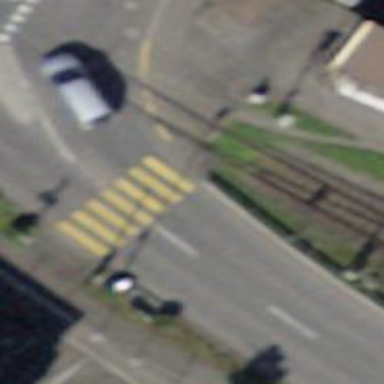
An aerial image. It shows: Zebra crossing on the road.